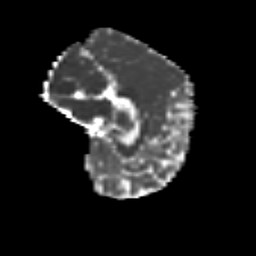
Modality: MD
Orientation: sagittal
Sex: male
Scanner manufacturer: siemens
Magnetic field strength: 3 T
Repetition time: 5 s
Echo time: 0.071 s